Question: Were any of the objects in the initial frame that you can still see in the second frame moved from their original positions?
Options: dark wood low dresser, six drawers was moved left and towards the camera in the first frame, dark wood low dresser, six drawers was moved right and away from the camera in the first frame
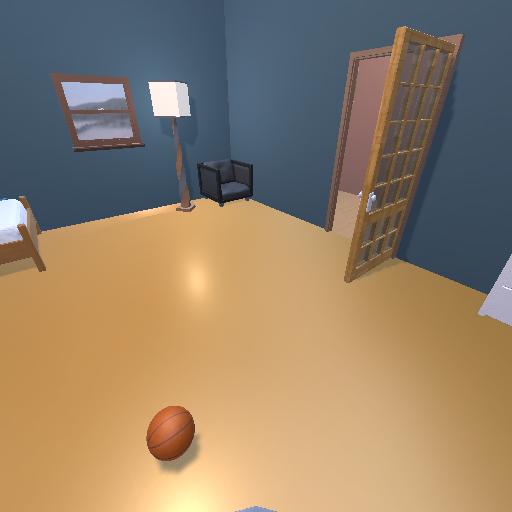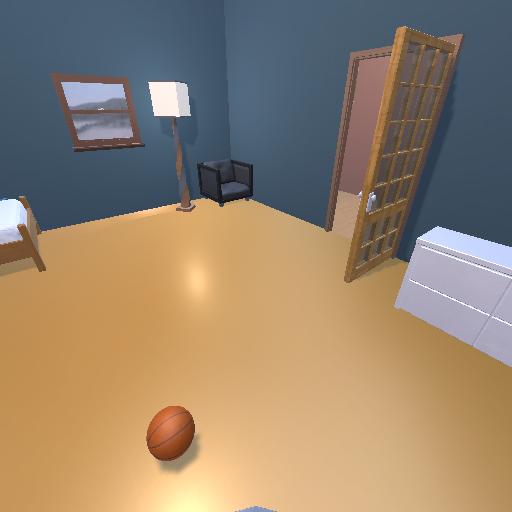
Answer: dark wood low dresser, six drawers was moved left and towards the camera in the first frame